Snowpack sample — Buffalo Mountain, Silverthorne, Colorado, USA (1/25/25, 10:11 AM MST)
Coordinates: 39.6222, -106.1139
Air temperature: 22 °F
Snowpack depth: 110 cm
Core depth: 30 cm
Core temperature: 42.8 °F
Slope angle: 12°, slope face: 102°
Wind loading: high
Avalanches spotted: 0
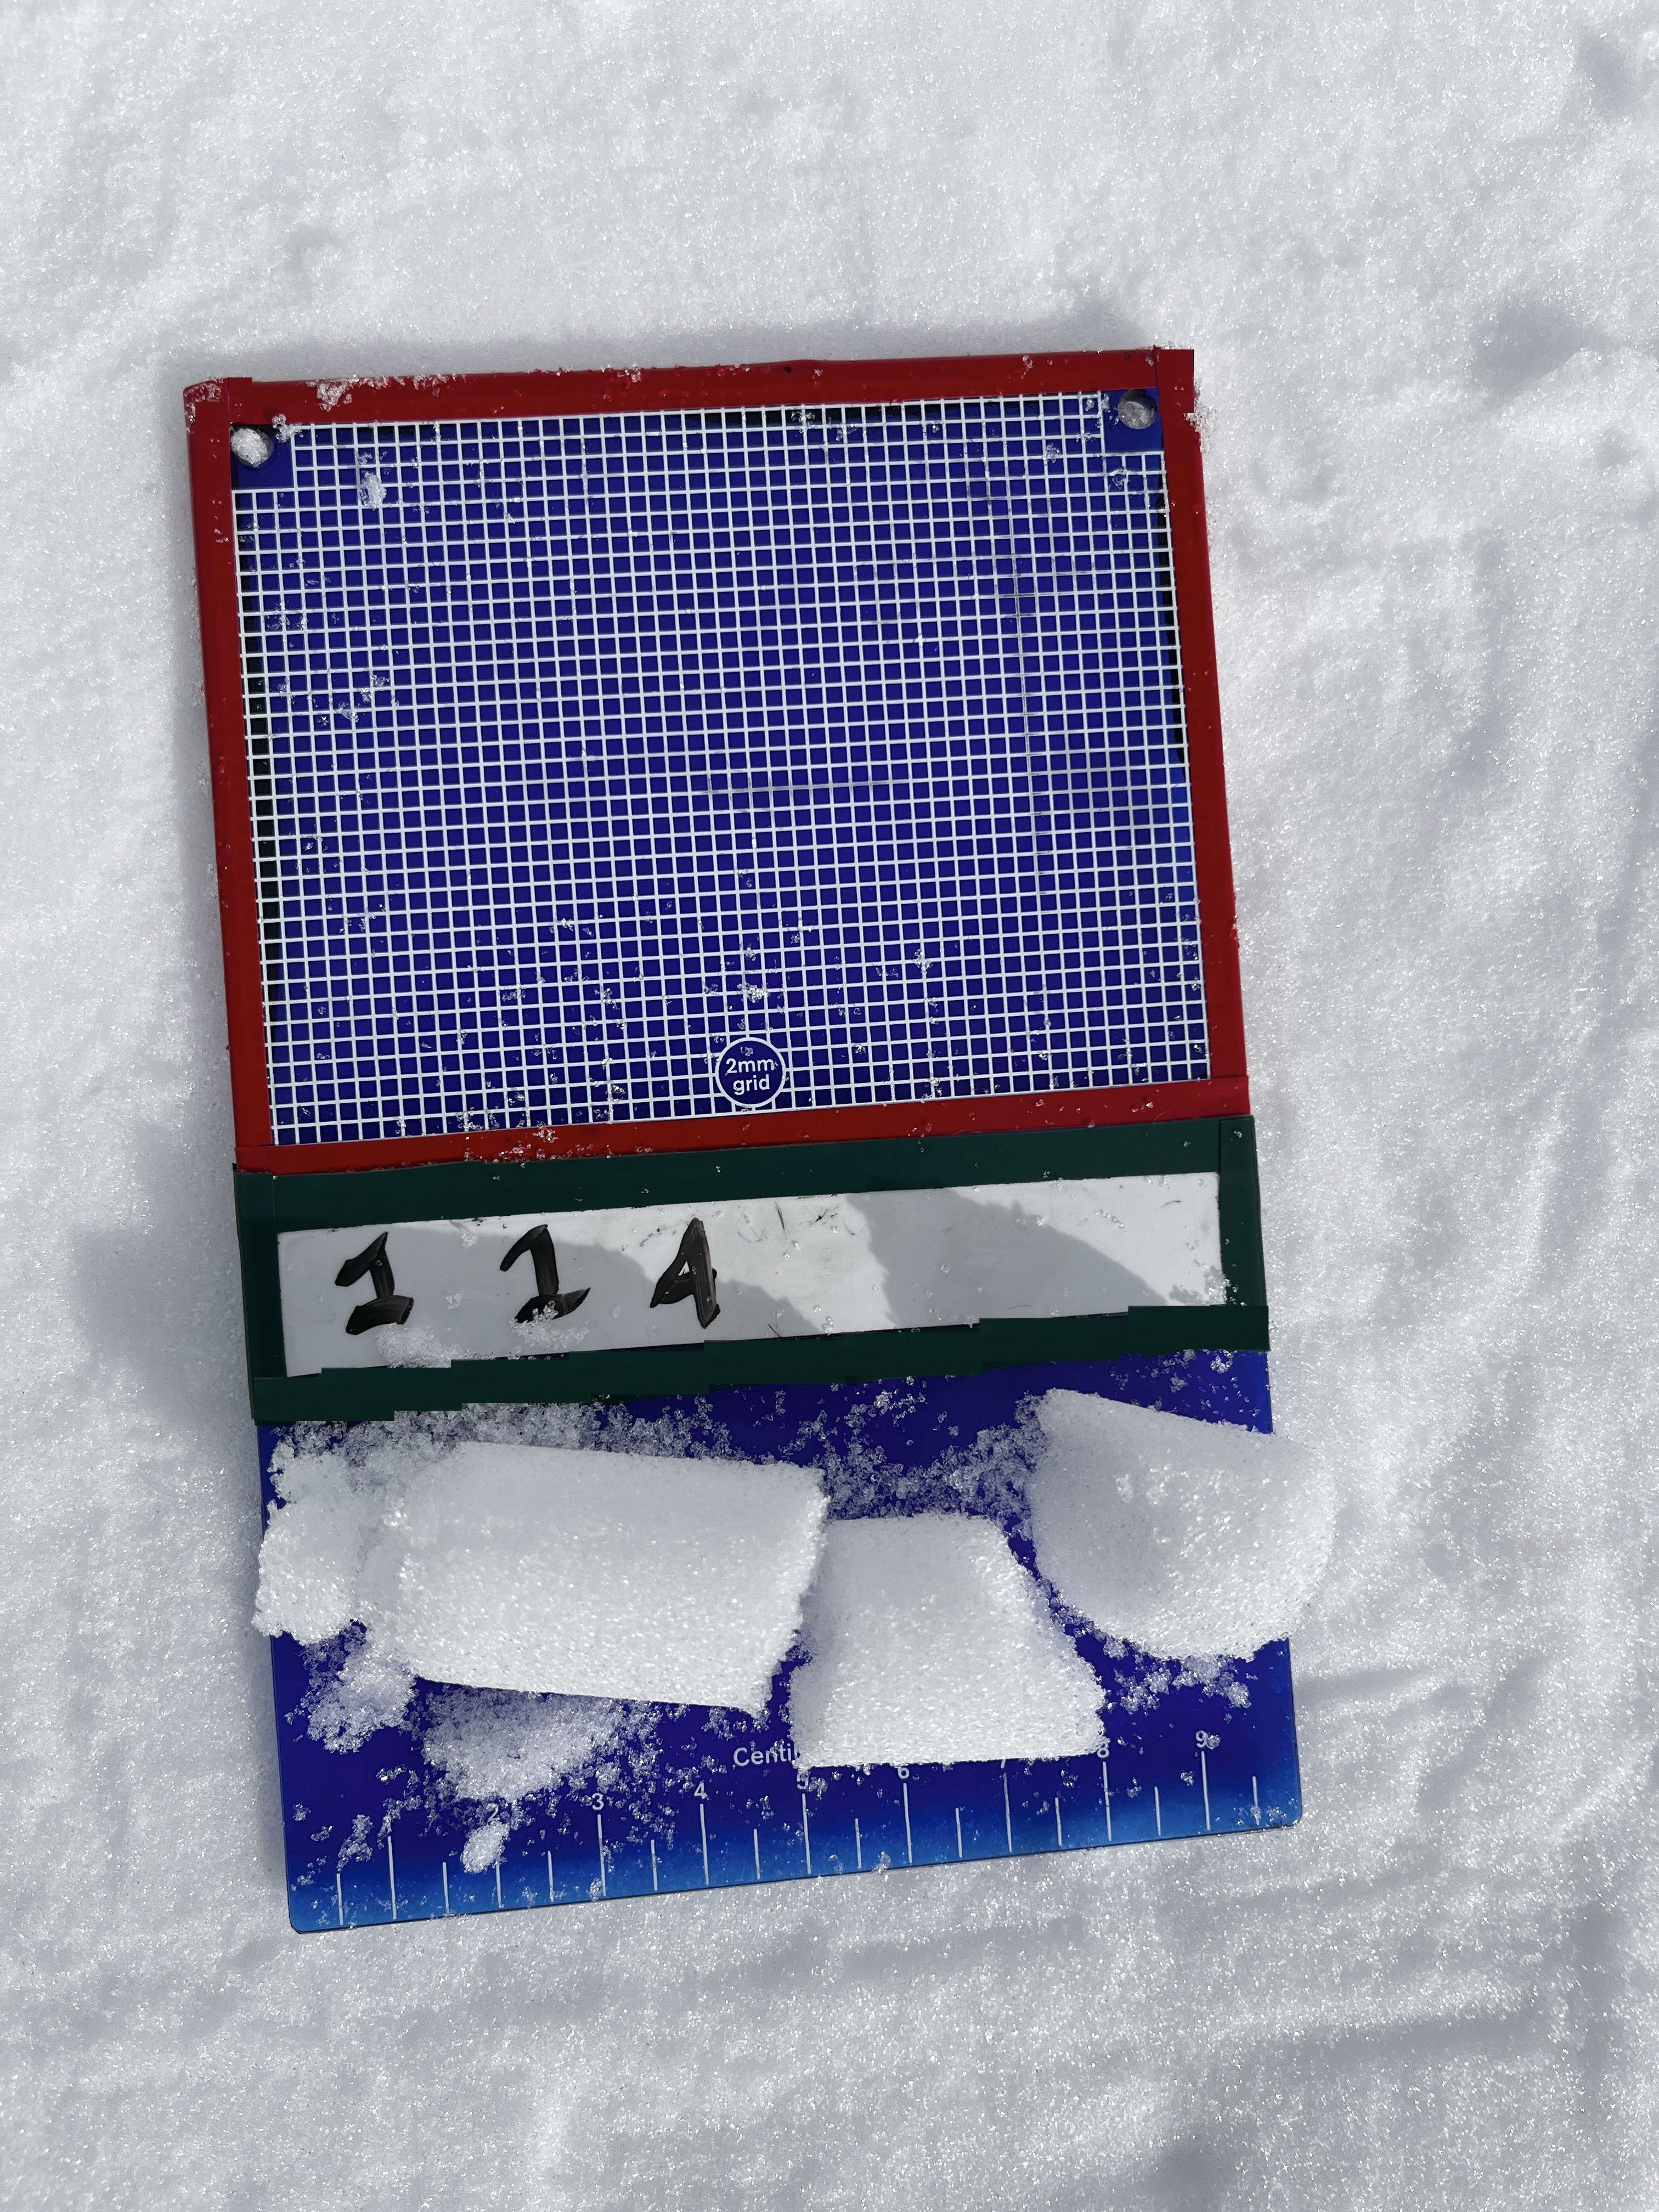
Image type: crystal_card
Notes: No avalanches nearby, collected on the outskirts of a fire break 15 meters from the treeline, on way to Buffalo and Red Mountain